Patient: sex M, age 61
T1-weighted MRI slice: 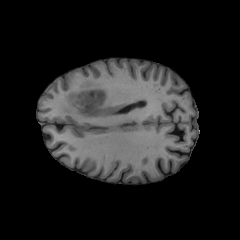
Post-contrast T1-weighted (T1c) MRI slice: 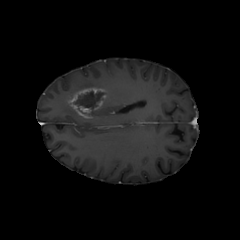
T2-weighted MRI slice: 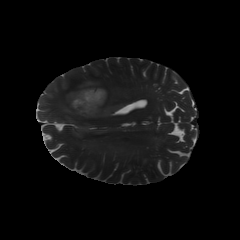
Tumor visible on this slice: yes
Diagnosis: Glioblastoma, IDH-wildtype
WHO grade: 4